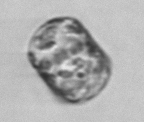
Label: Lauderia_annulata